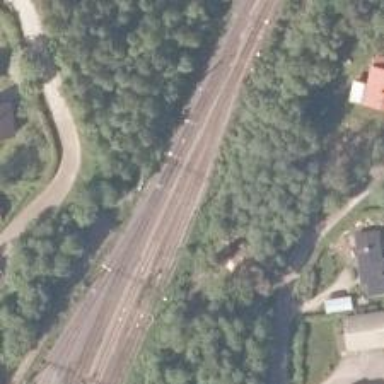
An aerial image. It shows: Siding railway line with electrified contact line for the trains.